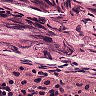
Metastatic tissue present: yes